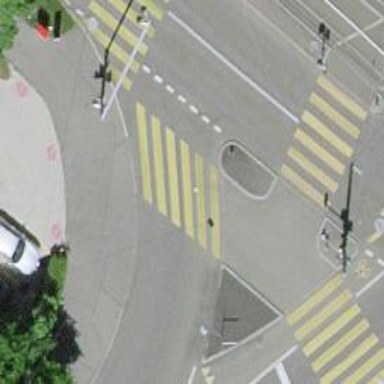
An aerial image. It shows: Road crossing with traffic signals.